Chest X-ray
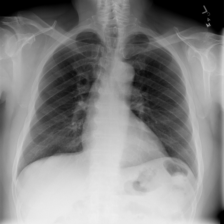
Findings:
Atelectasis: negative
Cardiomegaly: negative
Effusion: negative
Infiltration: negative
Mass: negative
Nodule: negative
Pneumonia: negative
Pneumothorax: negative
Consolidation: negative
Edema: negative
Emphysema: negative
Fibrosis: negative
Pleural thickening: negative
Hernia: negative